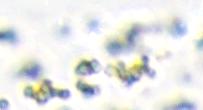
Label: Phaeocystis